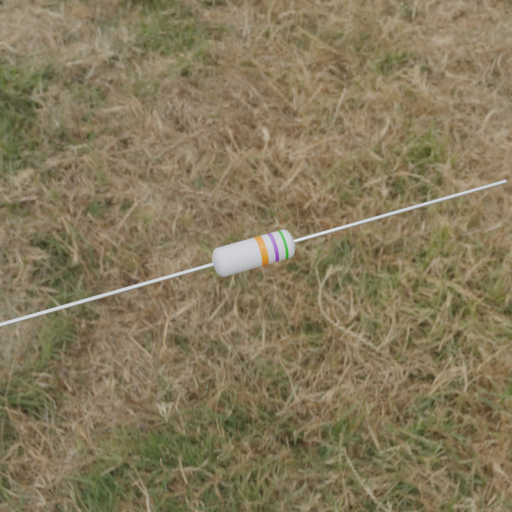
Resistor colour bands (in order): orange, violet, green